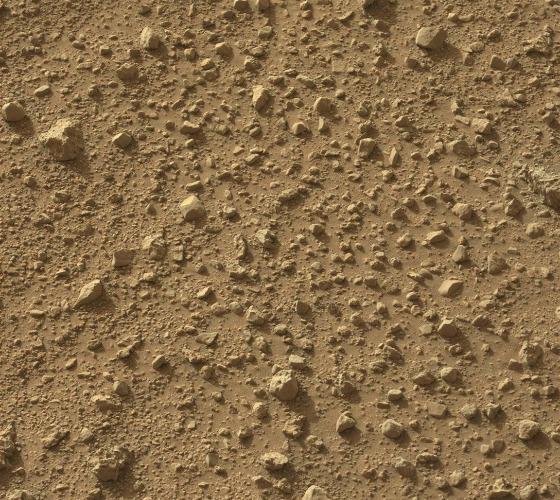
Terrain classes present: Gravel / Sand / Soil, Rock, Shadow